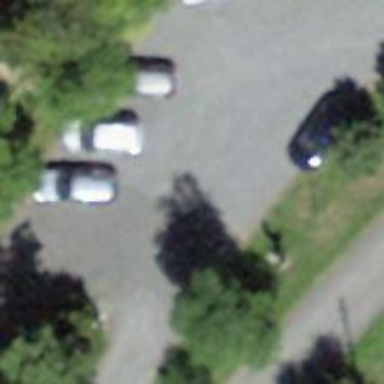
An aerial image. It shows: Road serving as parking aisle.